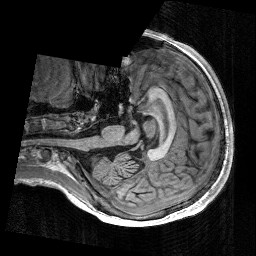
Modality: T1w
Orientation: axial
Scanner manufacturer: siemens
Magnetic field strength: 3 T
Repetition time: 2.53 s
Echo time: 0.00267 s